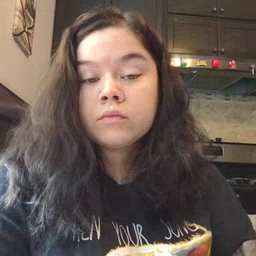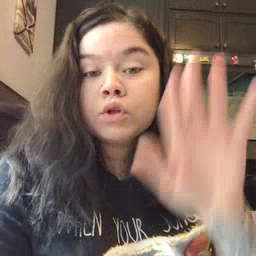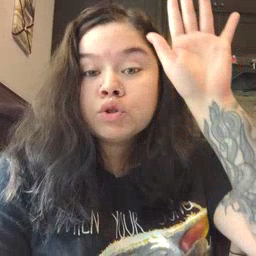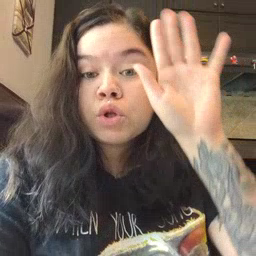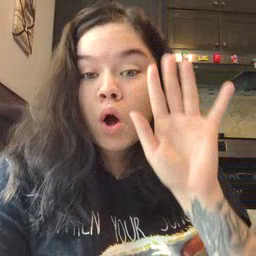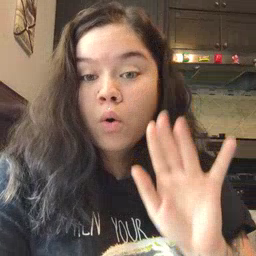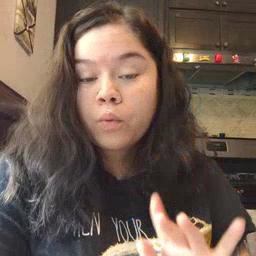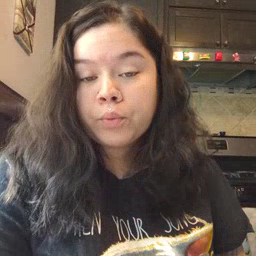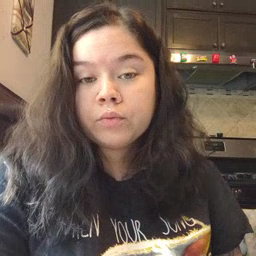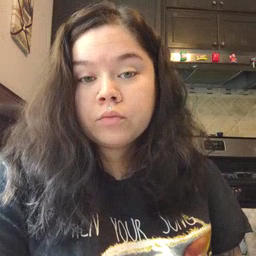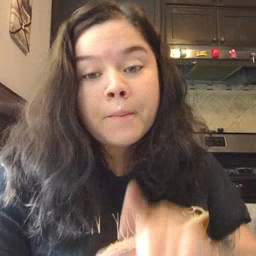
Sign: snow